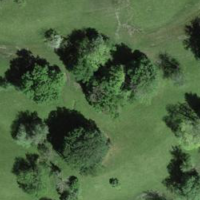
EUNIS habitat code: 52
Species observed at this site:
Pterostoma palpina